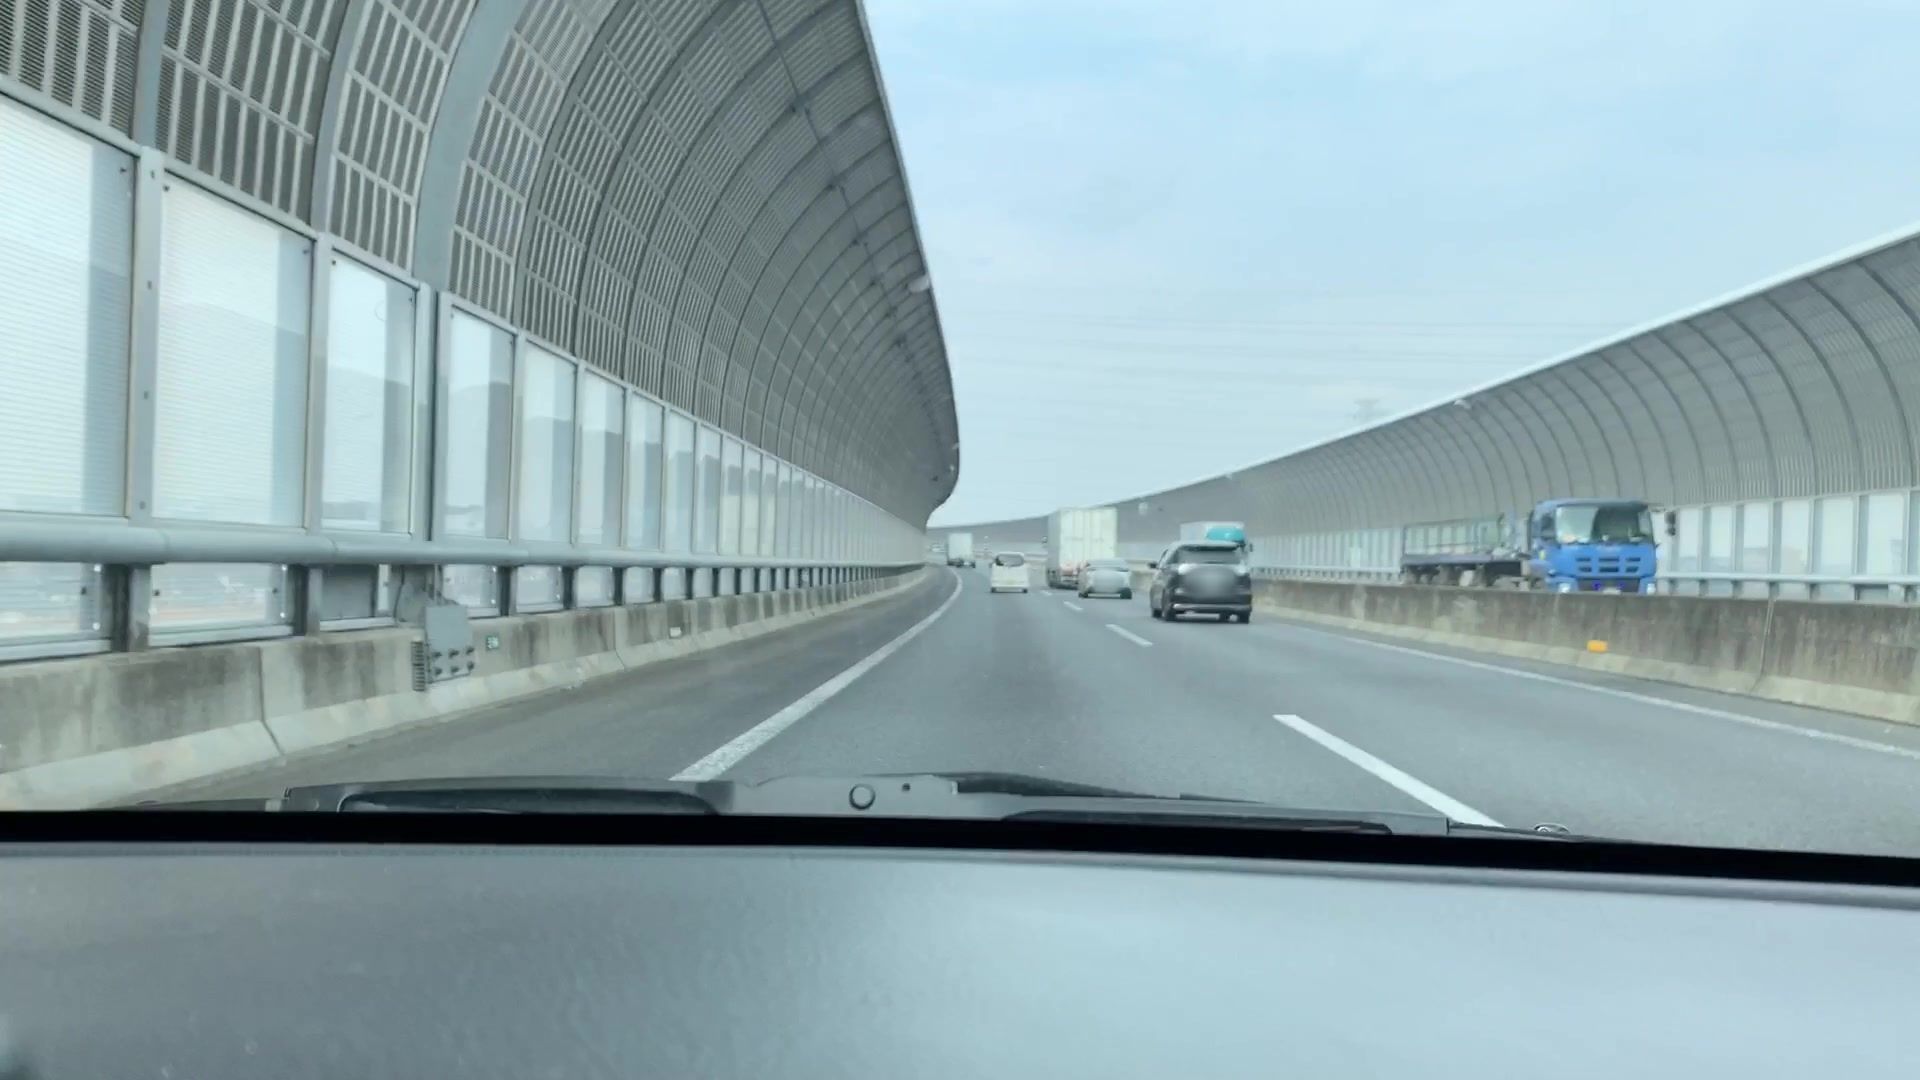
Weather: snowy
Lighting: day
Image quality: good
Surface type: driving surface
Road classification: motorway
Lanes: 2.0
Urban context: urban centre
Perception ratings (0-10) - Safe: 2.99, Lively: 2.63, Beautiful: 1.06, Boring: 8.01, Depressing: 7.79, Wealthy: 0.65